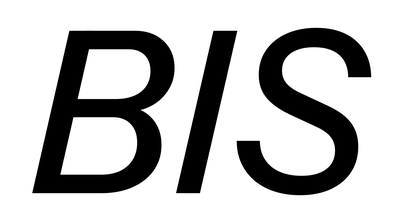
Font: InstrumentSans-Italic_Medium_Italic